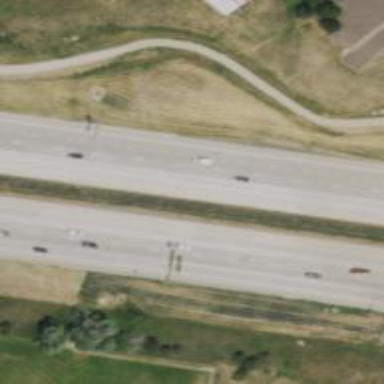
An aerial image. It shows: Motorway.